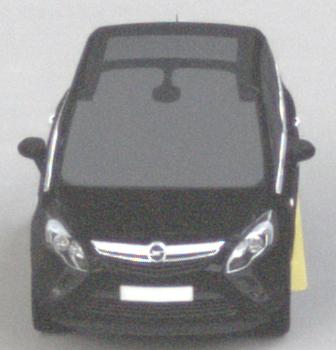
Make: Opel
Model: Zafira Tourer 1.8
Detailed model: Zafira (C) Tourer
Model produced from: 2012/01
Model produced until: 2015/06
Doors: 5
Color: black
Road condition: dry road
Daytime: morning or afternoon
Contrast: low contrast